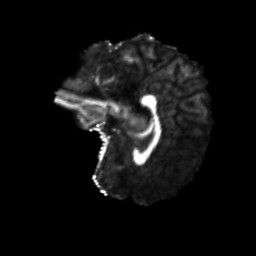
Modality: FA
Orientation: sagittal
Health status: ill
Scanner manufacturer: siemens
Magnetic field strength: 3 T
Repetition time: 13.7 s
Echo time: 0.098 s